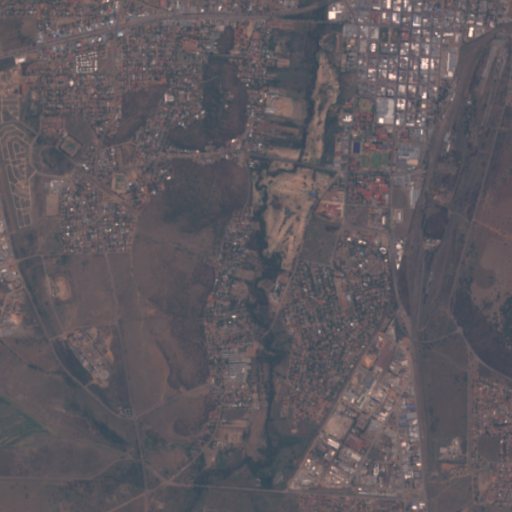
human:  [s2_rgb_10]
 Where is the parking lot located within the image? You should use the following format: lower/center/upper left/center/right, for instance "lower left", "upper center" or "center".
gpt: The parking lot is located in the upper right of the image.
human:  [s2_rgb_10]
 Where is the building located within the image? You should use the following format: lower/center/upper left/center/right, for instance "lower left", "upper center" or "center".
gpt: There is no building in the image.